Field crop: maize
Growth stage: 2
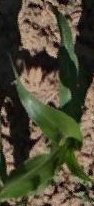
Species: maize